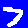
Digit: 7